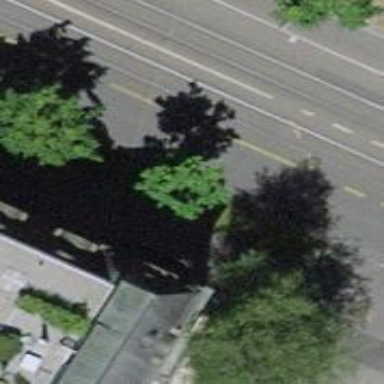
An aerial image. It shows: Tree-lined avenue.